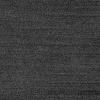
Atmospheric dust classification: dusty